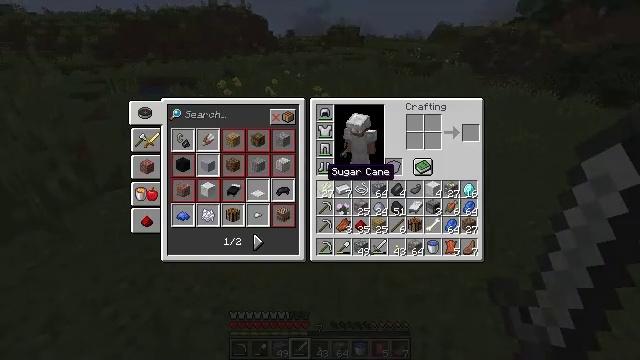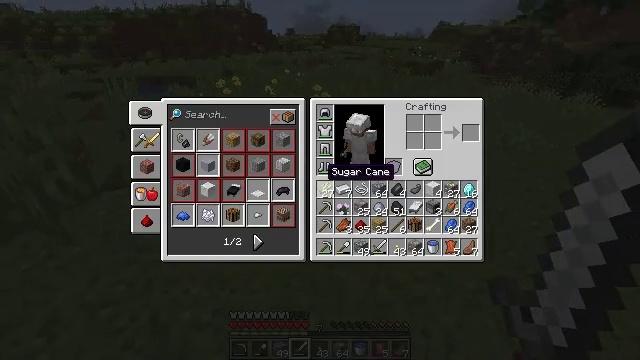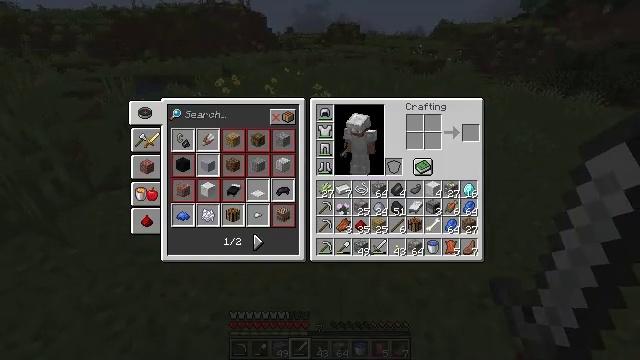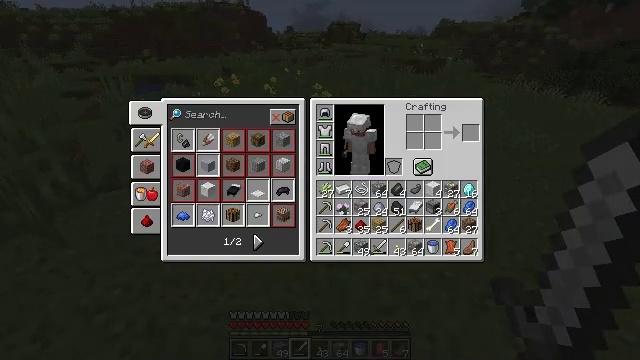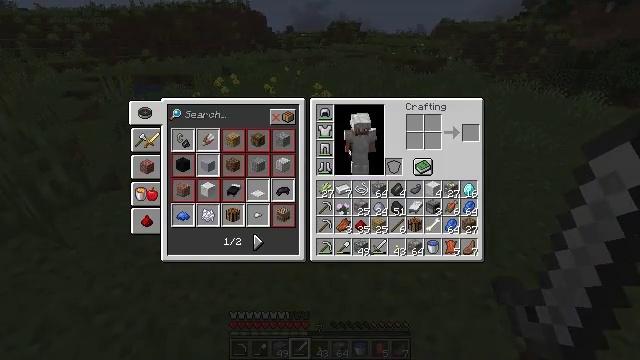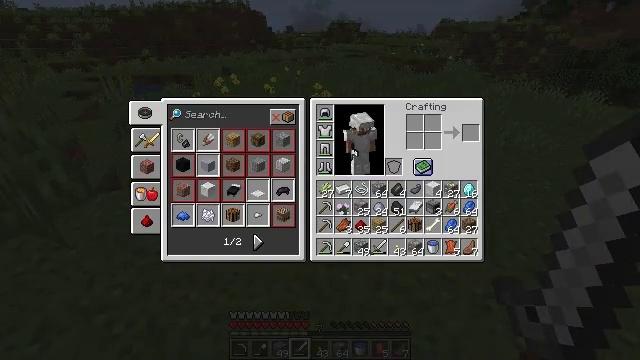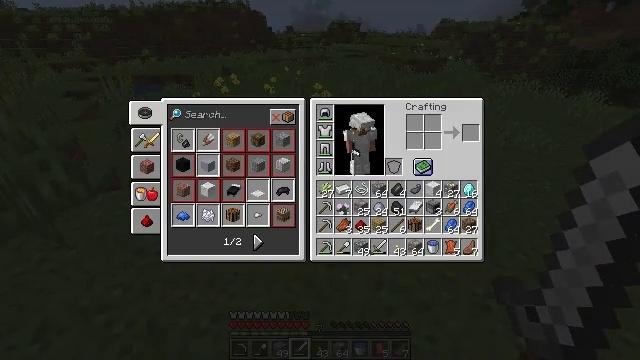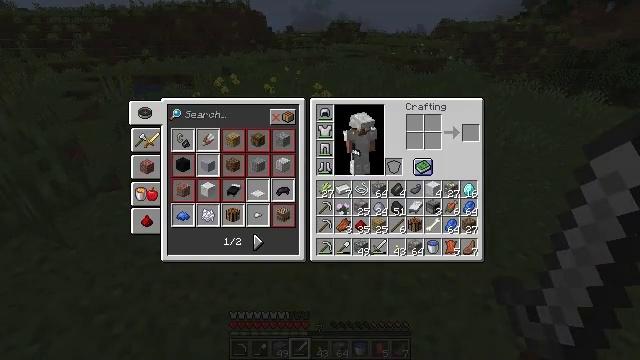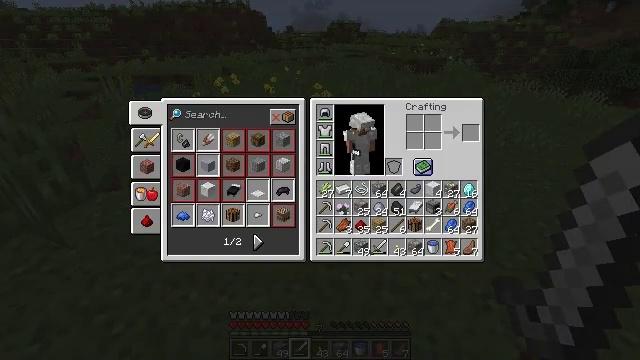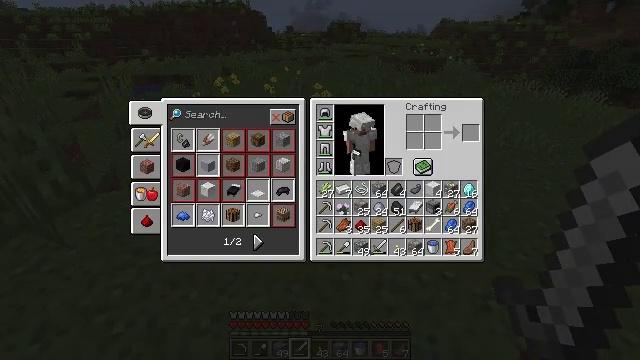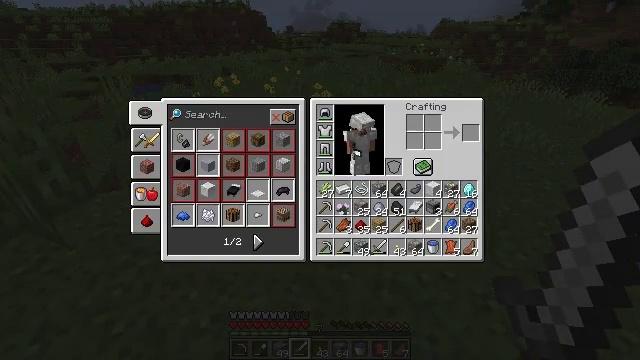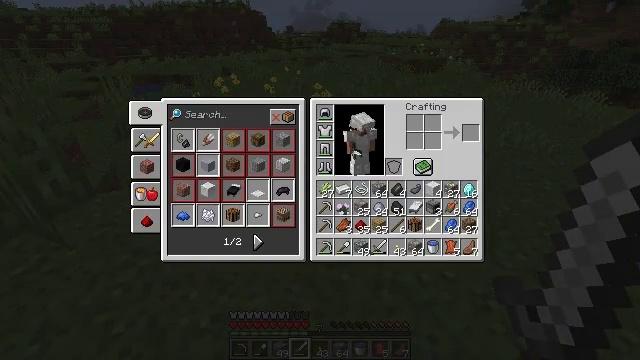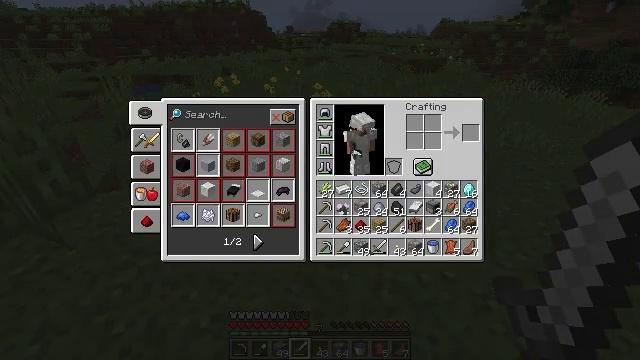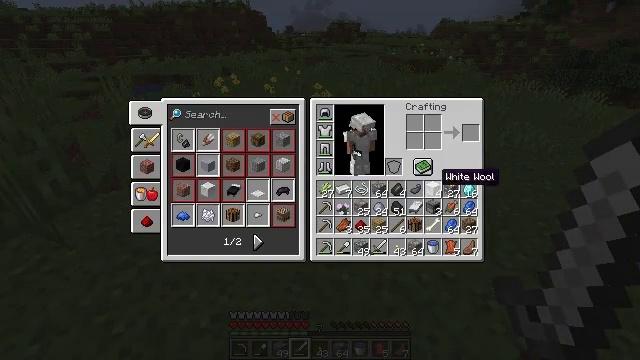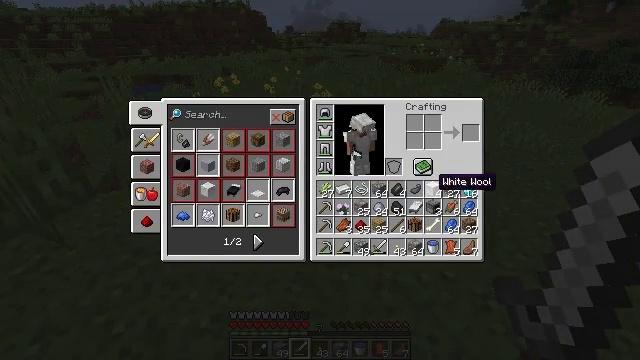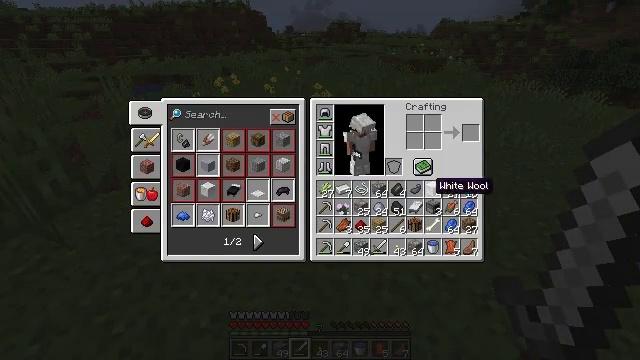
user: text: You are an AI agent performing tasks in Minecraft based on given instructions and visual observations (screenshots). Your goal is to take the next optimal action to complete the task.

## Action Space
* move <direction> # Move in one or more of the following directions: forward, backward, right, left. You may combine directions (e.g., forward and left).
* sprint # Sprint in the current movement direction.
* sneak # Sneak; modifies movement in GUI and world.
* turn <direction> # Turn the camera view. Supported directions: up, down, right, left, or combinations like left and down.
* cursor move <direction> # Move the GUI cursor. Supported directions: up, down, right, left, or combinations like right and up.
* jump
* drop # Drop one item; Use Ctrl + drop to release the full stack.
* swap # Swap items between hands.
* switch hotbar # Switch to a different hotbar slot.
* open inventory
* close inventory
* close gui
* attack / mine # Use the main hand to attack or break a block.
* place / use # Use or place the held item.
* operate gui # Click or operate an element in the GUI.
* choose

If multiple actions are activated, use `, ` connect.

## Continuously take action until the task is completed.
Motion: motion action
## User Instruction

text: Drop a peony.
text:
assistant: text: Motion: open inventory
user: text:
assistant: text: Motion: cursor move right
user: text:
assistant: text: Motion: cursor move right and up
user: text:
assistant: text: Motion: cursor move right
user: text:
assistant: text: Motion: cursor move right
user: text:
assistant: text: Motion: no_op
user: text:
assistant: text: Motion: no_op
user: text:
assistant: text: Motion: no_op
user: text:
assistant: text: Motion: cursor move right
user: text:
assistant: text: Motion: no_op
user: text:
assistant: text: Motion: no_op
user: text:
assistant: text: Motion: no_op
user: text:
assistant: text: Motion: cursor move down
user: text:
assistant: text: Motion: no_op
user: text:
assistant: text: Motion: no_op
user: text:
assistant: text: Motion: no_op
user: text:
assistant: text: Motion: no_op
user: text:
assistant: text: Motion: no_op
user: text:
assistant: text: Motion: no_op
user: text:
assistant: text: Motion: turn right and up
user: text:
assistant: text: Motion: turn right
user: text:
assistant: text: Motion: turn right and up
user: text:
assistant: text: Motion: turn right
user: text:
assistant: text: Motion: move forward
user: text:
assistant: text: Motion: move forward
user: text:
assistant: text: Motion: move forward
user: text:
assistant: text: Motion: move forward
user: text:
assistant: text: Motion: move forward
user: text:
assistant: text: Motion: move forward
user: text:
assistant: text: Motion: move forward, turn left